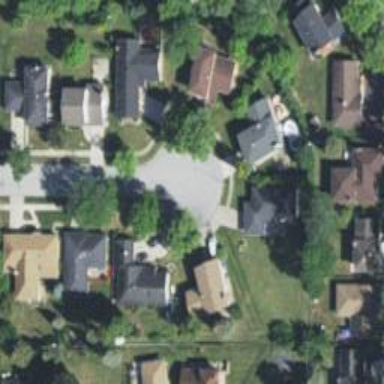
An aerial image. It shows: Residential road.